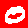
Digit: 0